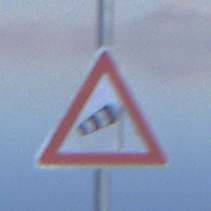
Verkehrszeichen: SeitenwindVonRechts
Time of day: MorningAfternoon
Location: Outdoor (Nature)
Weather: PartlyCloudy
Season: NotSpecified
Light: Natural